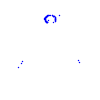
Particle: kaon